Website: lowes
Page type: payment
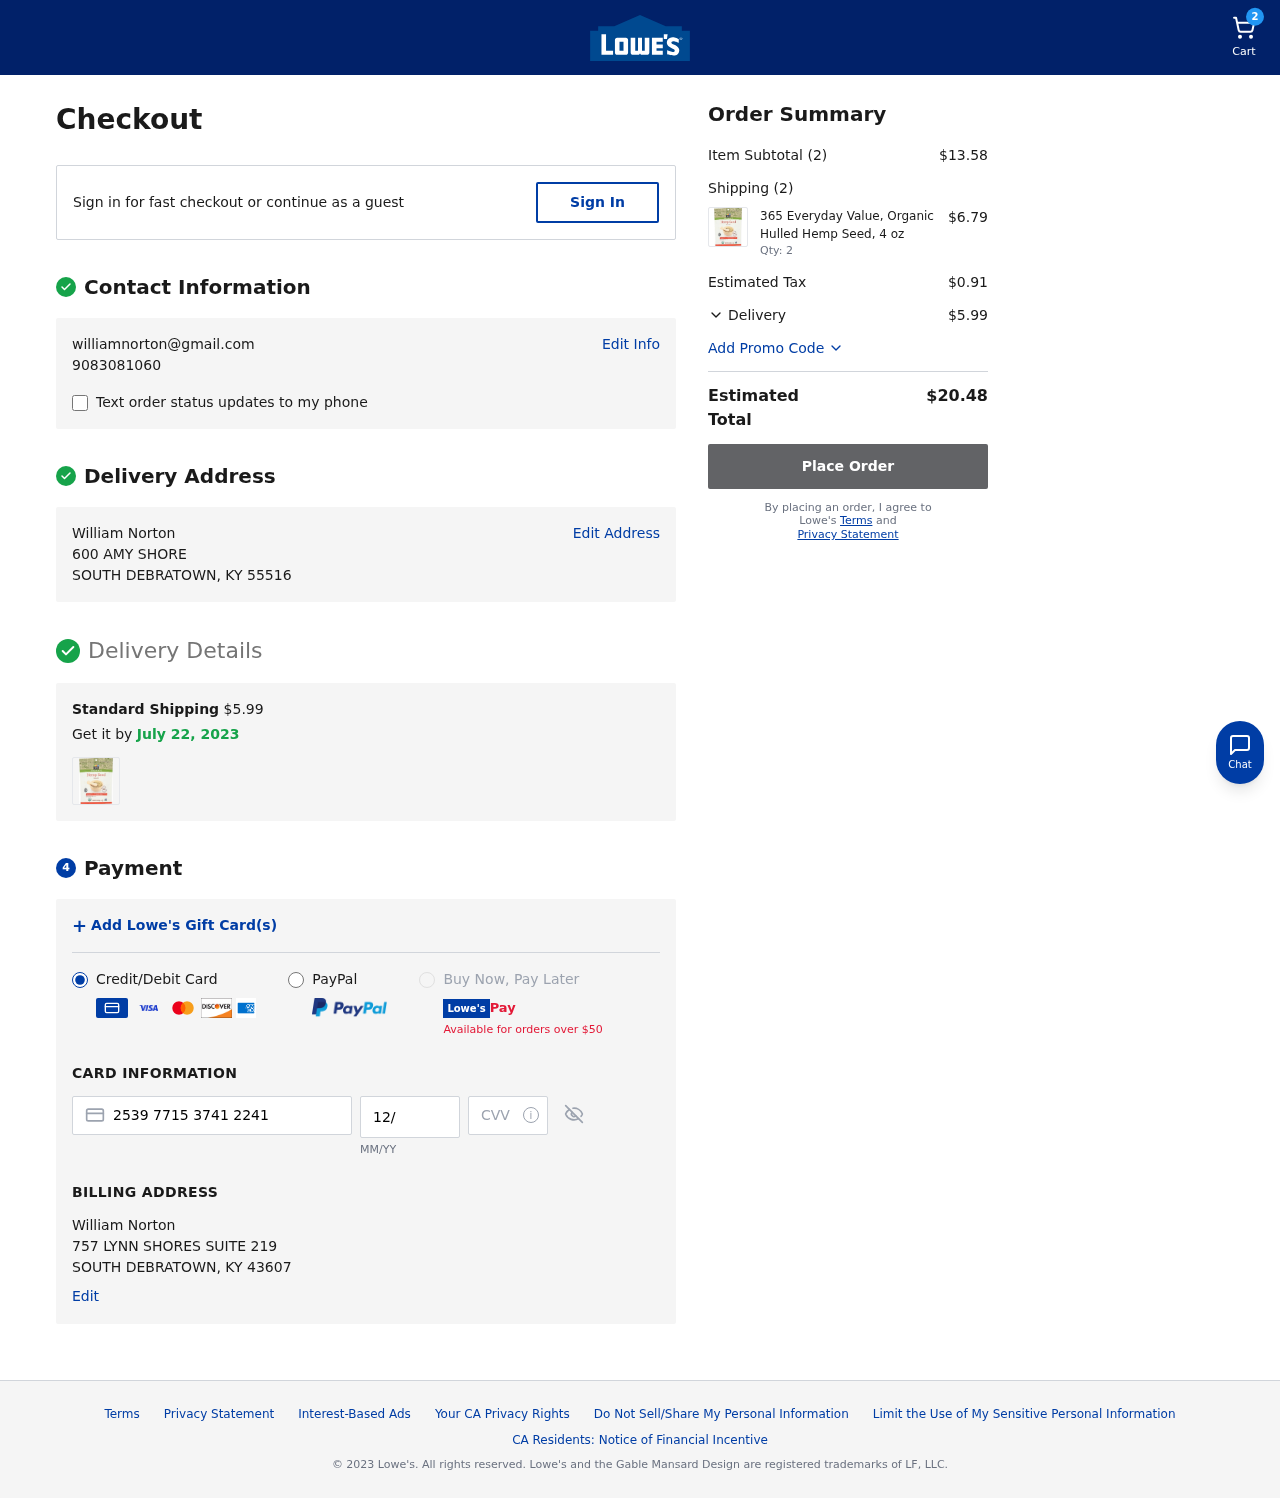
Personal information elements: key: PII_CARD_CVV
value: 962
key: PII_CARD_EXPIRY
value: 12/30
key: PII_CARD_NUMBER
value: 2539 7715 3741 2241
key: PII_CITY_STATE_ZIP2
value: SOUTH DEBRATOWN, KY 43607
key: PII_EMAIL
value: williamnorton@gmail.com
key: PII_FULLNAME
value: William Norton
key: PII_FULLNAME2
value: William Norton
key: PII_PHONE
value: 9083081060
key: PII_STREET
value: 600 AMY SHORE
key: PII_STREET2
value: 757 LYNN SHORES SUITE 219
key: PII_CITY_STATE_ZIP
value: SOUTH DEBRATOWN, KY 55516
Product elements: key: PRODUCT1_NAME
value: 365 Everyday Value, Organic Hulled Hemp Seed, 4 oz
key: PRODUCT1_PRICE
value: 6.79
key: PRODUCT1_QUANTITY
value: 2
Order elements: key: ORDER_NUM_ITEMS
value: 2
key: ORDER_SHIPPING_COST
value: $5.99
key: ORDER_DELIVERY_DATE
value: July 22, 2023
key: ORDER_SUBTOTAL
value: $13.58
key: ORDER_NUM_ITEMS2
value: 2
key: ORDER_TAX
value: $0.91
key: ORDER_SHIPPING_COST2
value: $5.99
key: ORDER_TOTAL
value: $20.48